Question:
I drew this graph using matplotlib using the following code.
'''
import matplotlib
import matplotlib.pyplot as plt
x = [450.0, 450.0, 438.0, 450.0, 420.0, 432.0, 416.0, 406.0, 432.0, 400.0]
y = [328.90000000000003, 327.60000000000031, 305.90000000000146, 285.2000000000013, 276.0, 264.0, 244.0, 236.0, 233.5, 236.0]
z = [2,4,6,8,10,12,14,16,18,20]
plt.plot(z,x,'-',lw=3)
plt.plot(z,y,'--',lw=3)
plt.show()
'''
As you can see the graph of x touches the axis boundary and does not look good. How can I change this?
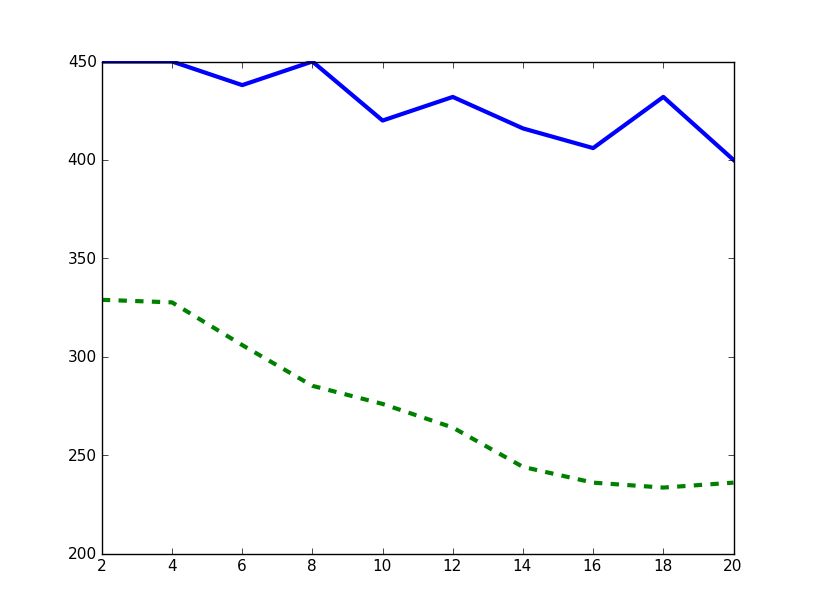
Answer: Use 'axis':
'''
plt.plot(z,x,'-',lw=3)
plt.plot(z,y,'--',lw=3)
plt.axis([2,20,100,500])
plt.show()
'''
Or, use 'ylim':
'''
plt.ylim([100,500])
'''